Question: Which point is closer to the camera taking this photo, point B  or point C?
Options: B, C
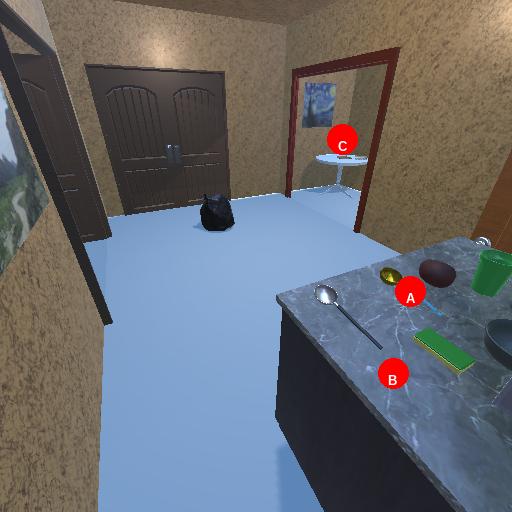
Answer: B